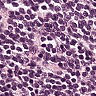
Metastatic tissue present: no